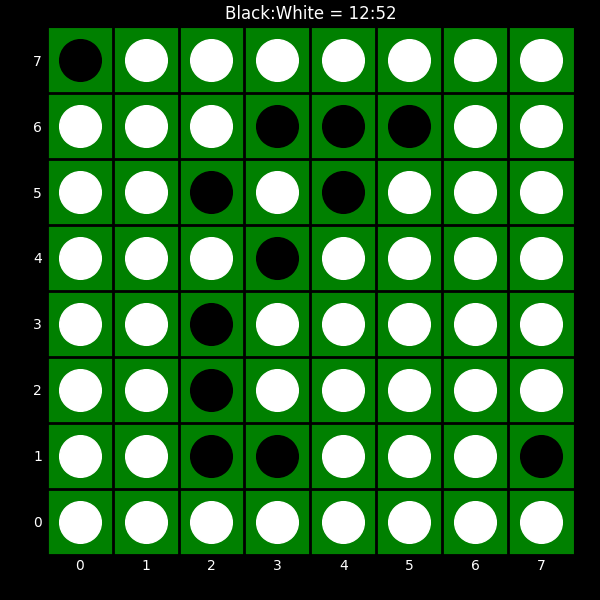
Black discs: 12
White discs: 52